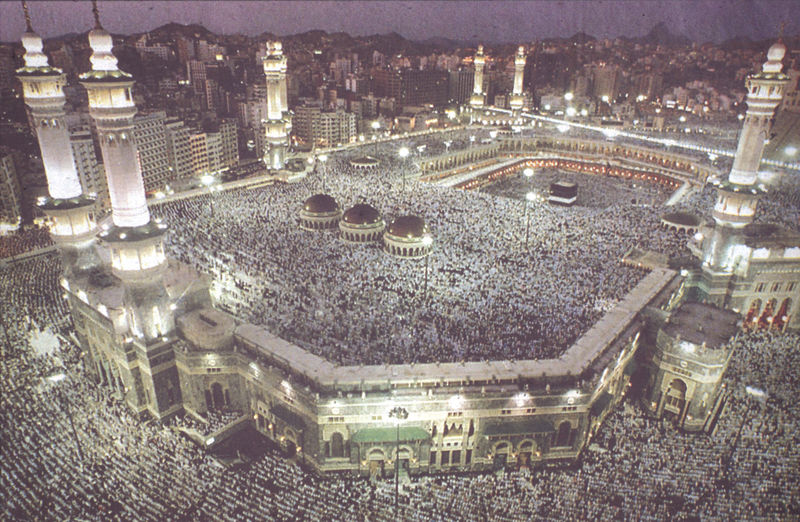
Titel: Moschee, Luftaufnahme
Standort: Mekka (Saudi-Arabien)
Institution: Moschee
Schlagwörter: himmel, weiß, menschen, stadt, laternen, licht, lichter, nacht, tür, gebäude, masse, menge, architektur, häuser, drei, farbig, violett, beleuchtung, kuppel, foto, fotografie, eingang, kuppeln, moschee, türme, heiligtum, islam, minarett, minarette, hochhäuser, pilger, massen, kaaba, kaba, kabaa, mekka, saudi arabien, walfahrt